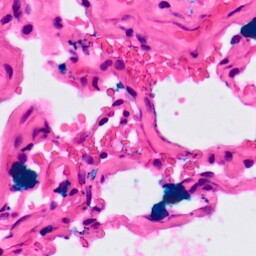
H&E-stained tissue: Lung